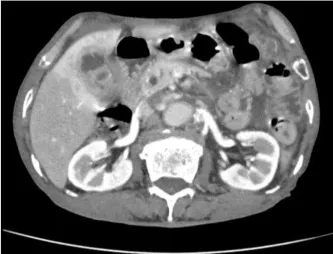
Enhanced CT showed extensive inhomogeneous thickening of the gallbladder wall with intramural hypodensity.
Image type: radiology (ct)